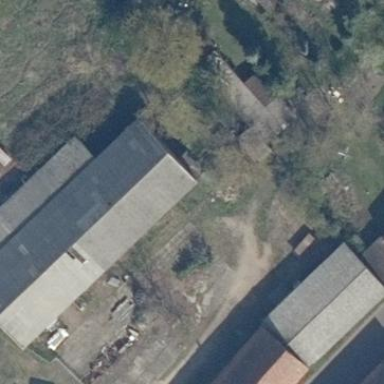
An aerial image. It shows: Building with gabled roof.